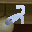
Label: 2